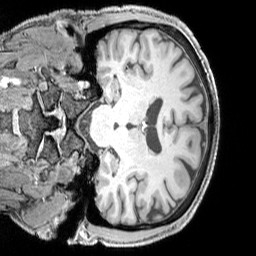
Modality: T1w
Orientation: coronal
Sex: male
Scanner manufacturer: siemens
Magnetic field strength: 3 T
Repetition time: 2.3 s
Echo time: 0.00226 s